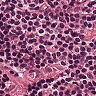
Metastatic tissue present: no